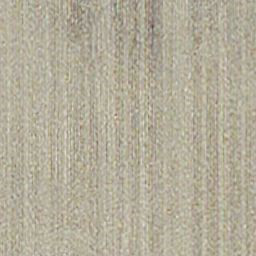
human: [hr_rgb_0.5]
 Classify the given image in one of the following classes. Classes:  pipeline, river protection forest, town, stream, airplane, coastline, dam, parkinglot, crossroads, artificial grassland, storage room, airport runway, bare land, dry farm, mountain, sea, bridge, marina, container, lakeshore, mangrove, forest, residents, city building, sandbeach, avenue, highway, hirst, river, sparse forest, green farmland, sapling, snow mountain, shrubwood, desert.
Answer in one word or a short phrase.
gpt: dry farm